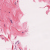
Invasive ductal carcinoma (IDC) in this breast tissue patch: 0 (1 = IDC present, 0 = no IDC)